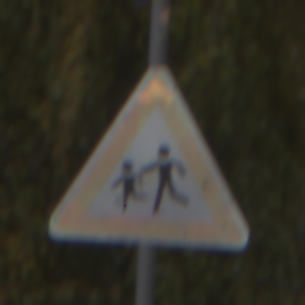
Verkehrszeichen: KinderRechts
Umgebung: Outdoor, Nature
Tageszeit: MorningAfternoon
Wetter: Overcast
Licht: Natural
Jahreszeit: Autumn
Kontrast: LowContrast